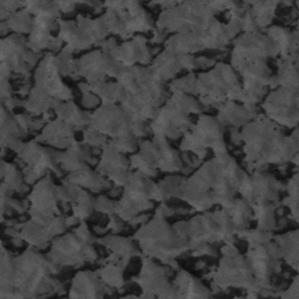
Label: frost